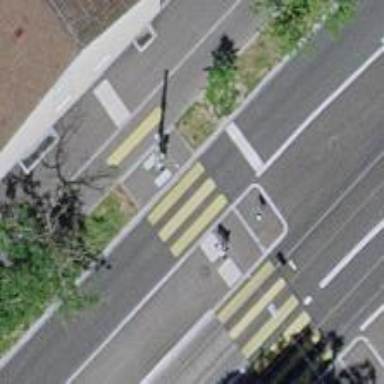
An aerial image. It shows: Crossing with traffic signals.